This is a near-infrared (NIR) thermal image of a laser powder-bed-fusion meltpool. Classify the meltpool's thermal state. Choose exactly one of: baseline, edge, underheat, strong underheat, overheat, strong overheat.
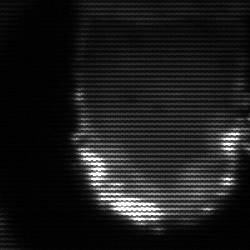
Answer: baseline